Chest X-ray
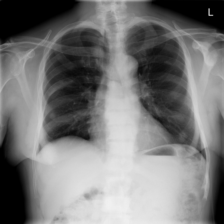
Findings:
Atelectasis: negative
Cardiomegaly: negative
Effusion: negative
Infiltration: negative
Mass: negative
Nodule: negative
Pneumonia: negative
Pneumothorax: negative
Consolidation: negative
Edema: negative
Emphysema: negative
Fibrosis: negative
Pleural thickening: negative
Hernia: negative